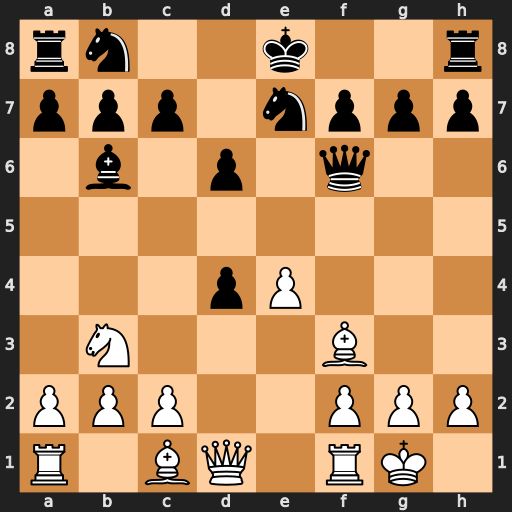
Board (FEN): rn2k2r/ppp1nppp/1b1p1q2/8/3pP3/1N3B2/PPP2PPP/R1BQ1RK1
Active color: w
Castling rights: kq
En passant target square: -
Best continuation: e5 dxe5 Bxb7